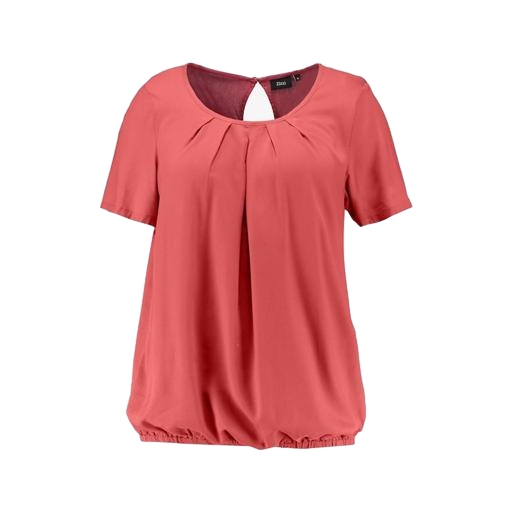
short-sleeve top only macy, red plus size printed t-shirt only macy, pleat-neck top, white background